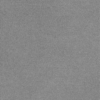
Label: dusty